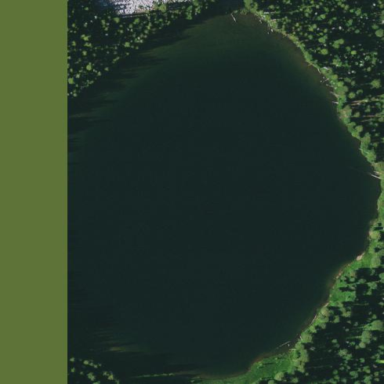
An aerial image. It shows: Beautiful lake surrounded by nature.